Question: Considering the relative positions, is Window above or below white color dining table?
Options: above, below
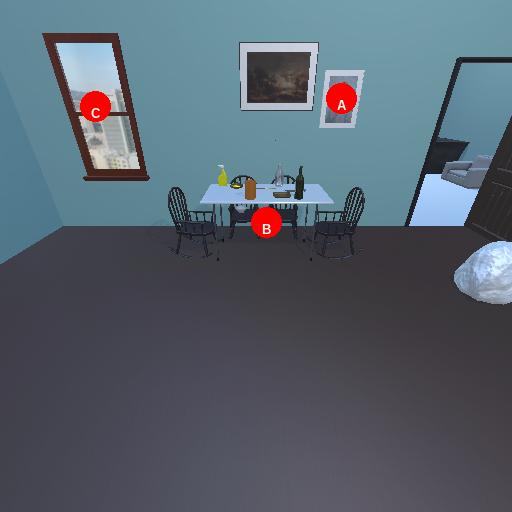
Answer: above